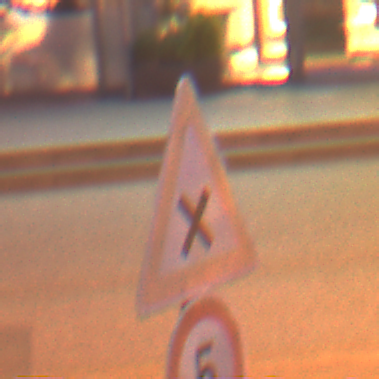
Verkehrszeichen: KreuzungOderEinmuendung
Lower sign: Geschwindigkeit5
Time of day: Night
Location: Outdoor (Urban)
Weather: PartlyCloudy
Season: NotSpecified
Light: Artificial